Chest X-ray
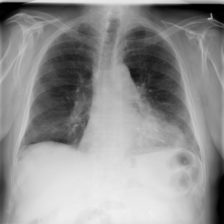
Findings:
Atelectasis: negative
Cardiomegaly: negative
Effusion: negative
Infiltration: negative
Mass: negative
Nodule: negative
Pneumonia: negative
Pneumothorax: negative
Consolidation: negative
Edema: negative
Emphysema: negative
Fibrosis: negative
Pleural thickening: negative
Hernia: negative